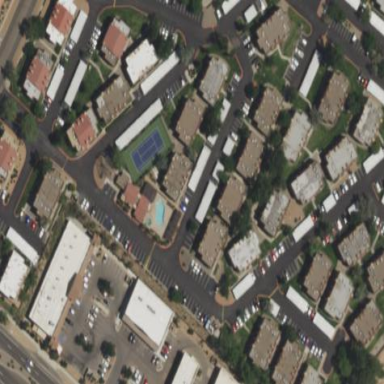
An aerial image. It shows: Residential area with apartments.